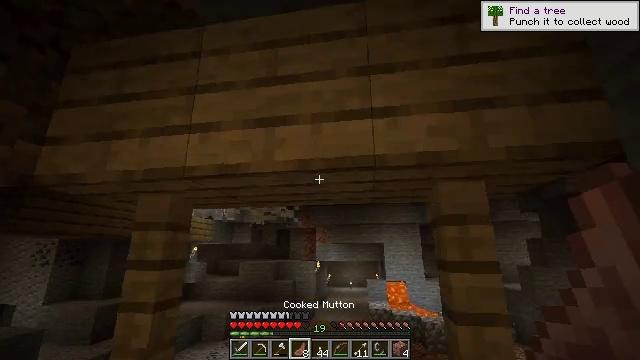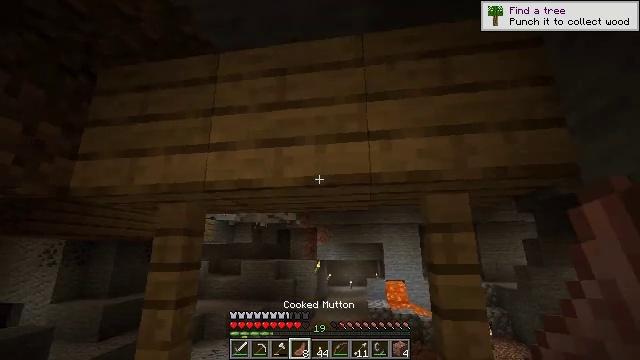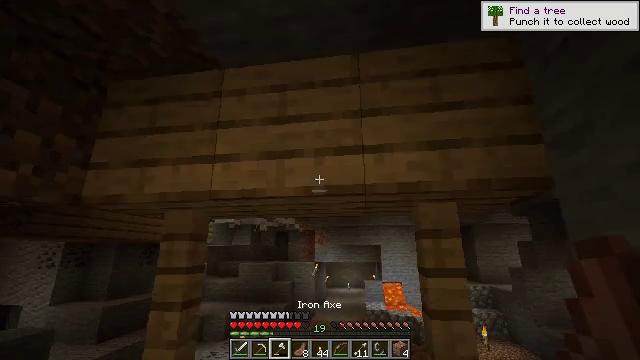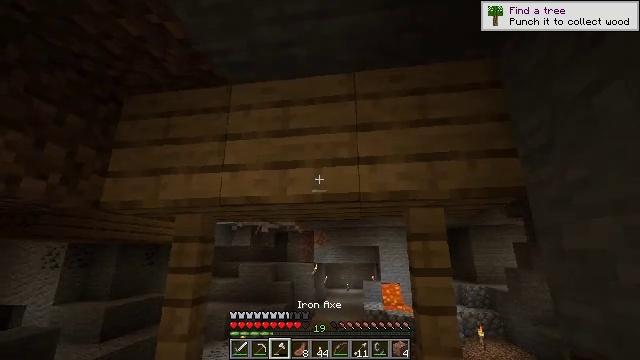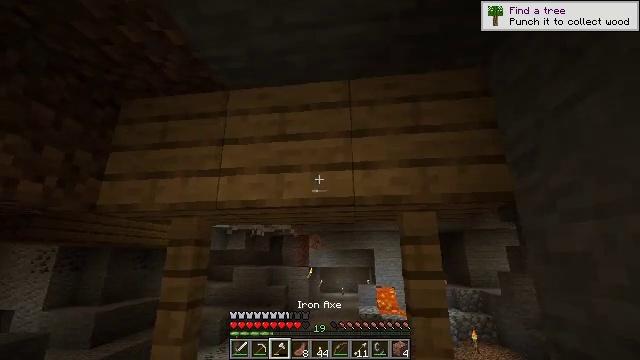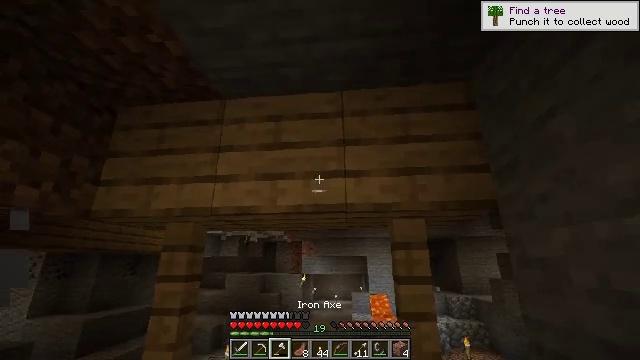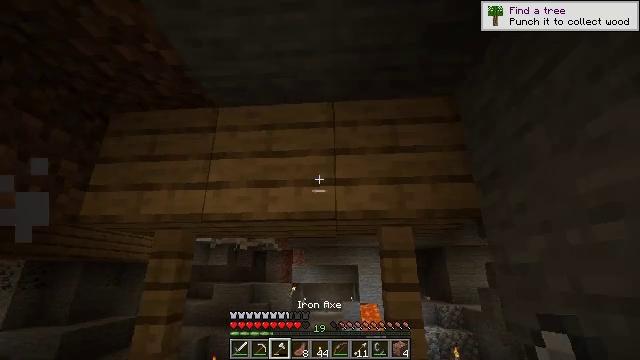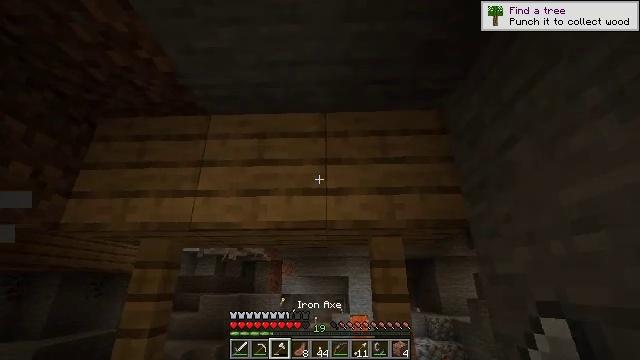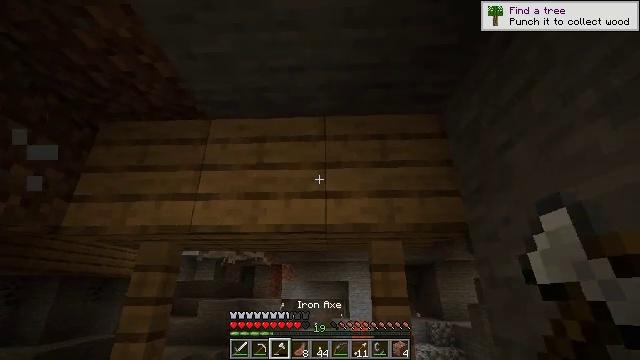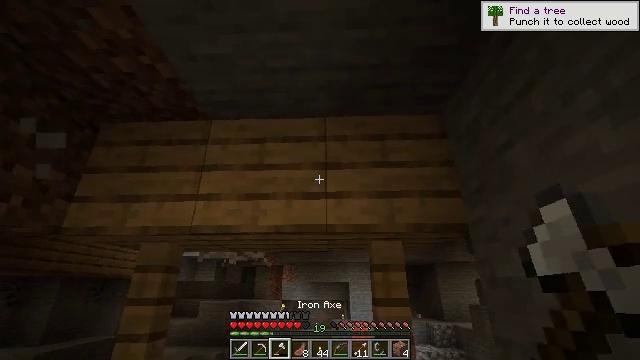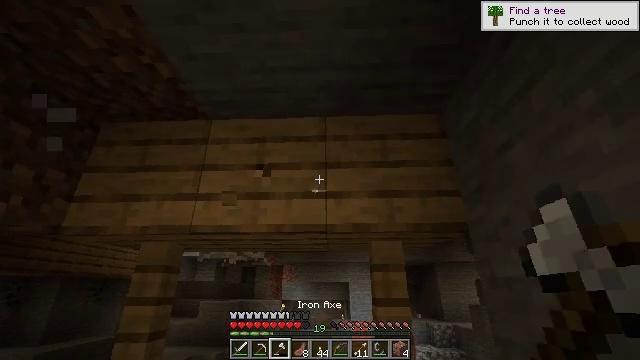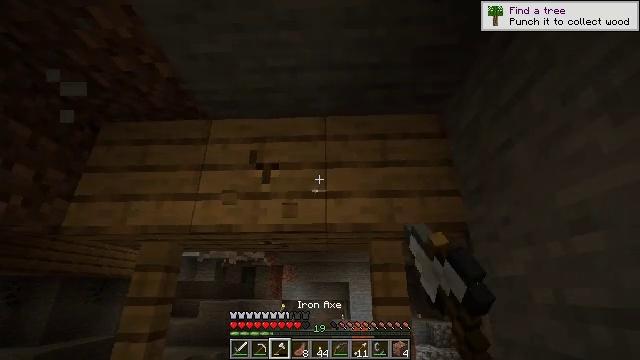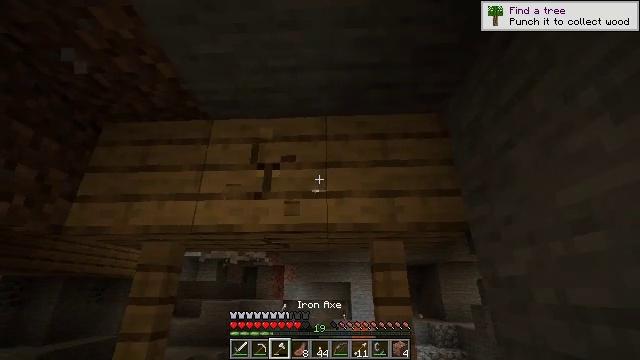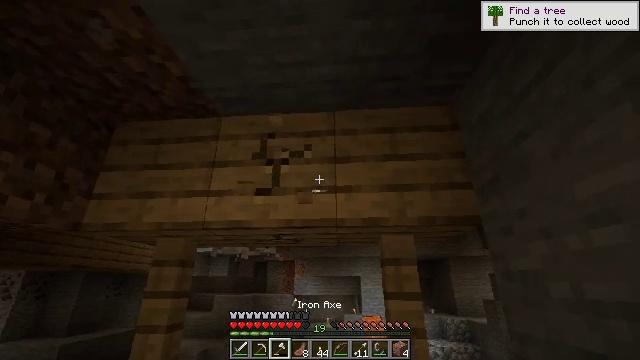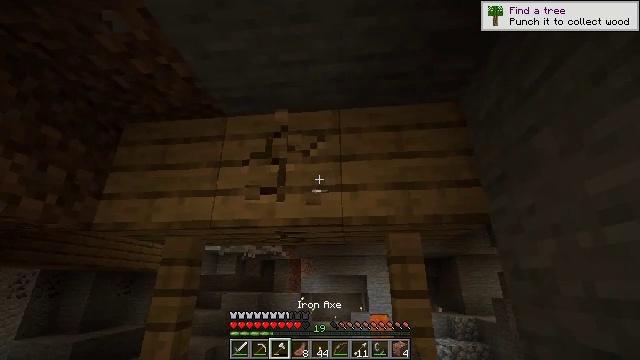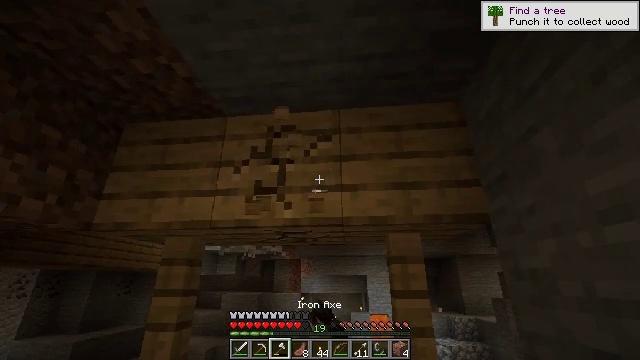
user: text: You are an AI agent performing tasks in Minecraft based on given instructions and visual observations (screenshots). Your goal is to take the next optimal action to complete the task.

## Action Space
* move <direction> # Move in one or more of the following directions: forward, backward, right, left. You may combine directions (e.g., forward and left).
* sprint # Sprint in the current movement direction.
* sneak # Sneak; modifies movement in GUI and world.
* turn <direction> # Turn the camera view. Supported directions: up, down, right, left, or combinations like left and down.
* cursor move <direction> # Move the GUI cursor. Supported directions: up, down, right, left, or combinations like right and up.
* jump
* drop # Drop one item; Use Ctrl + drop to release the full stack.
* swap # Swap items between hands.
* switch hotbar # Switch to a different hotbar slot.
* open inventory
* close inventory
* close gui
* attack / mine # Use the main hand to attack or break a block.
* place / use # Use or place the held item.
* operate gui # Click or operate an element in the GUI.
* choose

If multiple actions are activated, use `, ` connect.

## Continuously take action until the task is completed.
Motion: motion action
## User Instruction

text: Gather some oak planks.
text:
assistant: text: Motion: move back
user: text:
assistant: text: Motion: move back
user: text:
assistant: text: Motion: no_op
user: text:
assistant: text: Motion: turn right
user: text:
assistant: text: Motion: turn right and up
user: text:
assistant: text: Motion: turn right and up
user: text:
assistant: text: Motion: turn right and up
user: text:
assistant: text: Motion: no_op
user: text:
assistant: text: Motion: no_op
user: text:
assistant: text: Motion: attack / mine
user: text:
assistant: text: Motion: attack / mine
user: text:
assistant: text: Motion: attack / mine
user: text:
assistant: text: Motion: turn left and down, attack / mine
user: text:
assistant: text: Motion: turn left, attack / mine
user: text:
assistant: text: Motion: attack / mine
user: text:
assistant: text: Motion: attack / mine
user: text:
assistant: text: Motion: attack / mine
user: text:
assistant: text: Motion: attack / mine
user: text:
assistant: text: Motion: attack / mine
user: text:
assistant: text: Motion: attack / mine
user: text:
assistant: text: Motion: attack / mine
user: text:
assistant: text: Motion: move forward
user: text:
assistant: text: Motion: move forward
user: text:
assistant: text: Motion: no_op